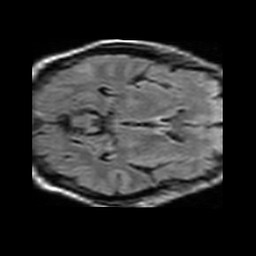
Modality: FLAIR
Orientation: axial
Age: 60
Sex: male
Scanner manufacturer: philips
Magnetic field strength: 1.5 T
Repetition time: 11 s
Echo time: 0.14 s